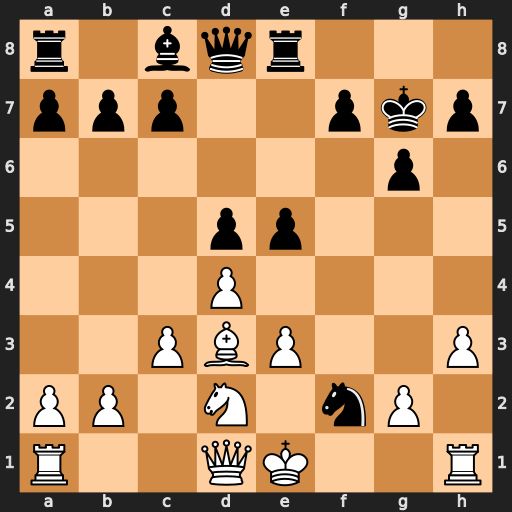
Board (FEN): r1bqr3/ppp2pkp/6p1/3pp3/3P4/2PBP2P/PP1N1nP1/R2QK2R
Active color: w
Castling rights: KQ
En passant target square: -
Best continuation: Kxf2